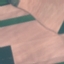
Label: AnnualCrop